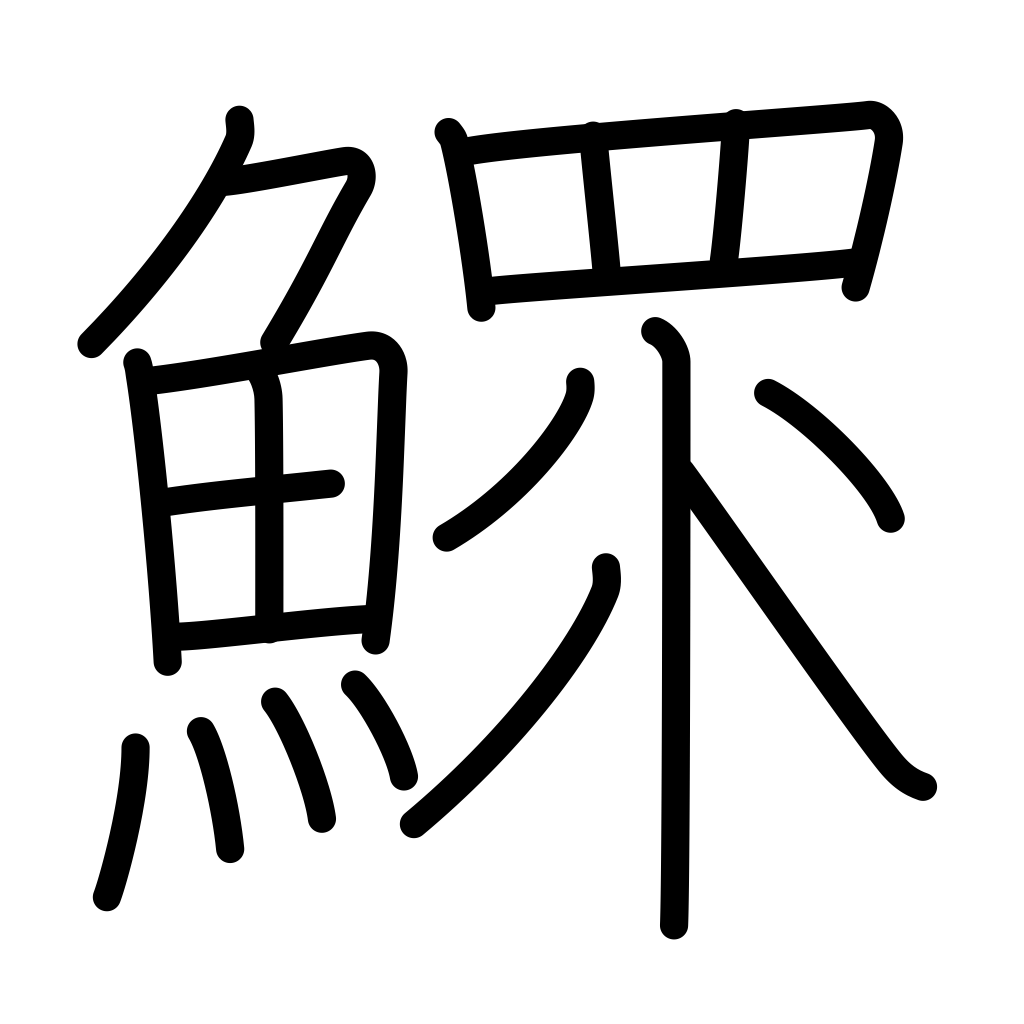
Meaning: widower, unmarried man